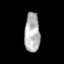
Tissue: lung
Cell type: Epithelial cells
Senescence score: 0.1114
Nuclear area (px): 591
Mean DAPI intensity: 178.812